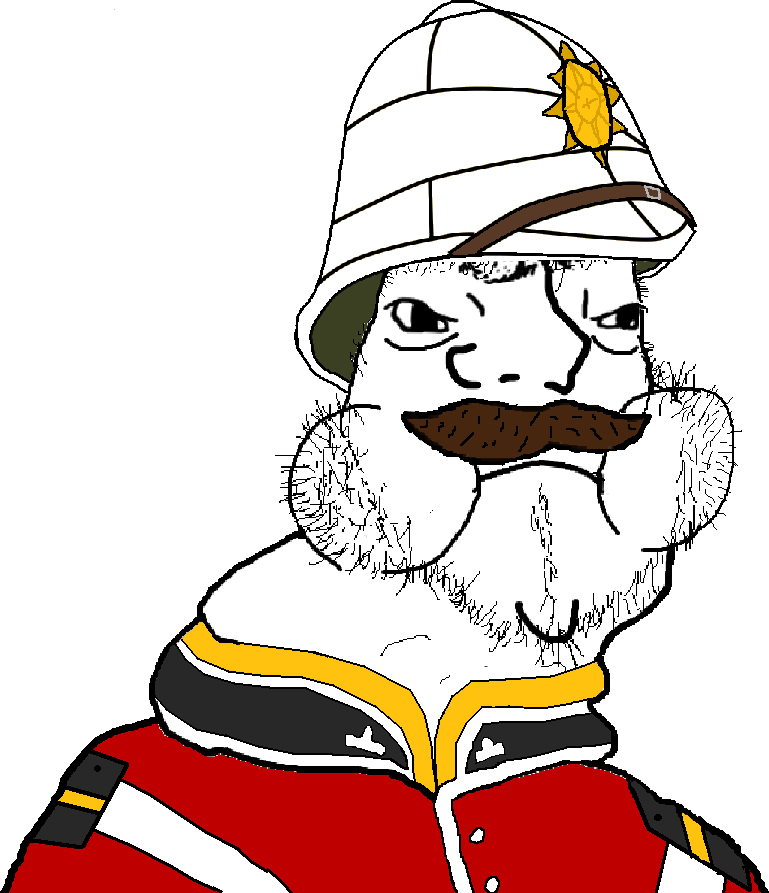
Label: 5_Brainlet